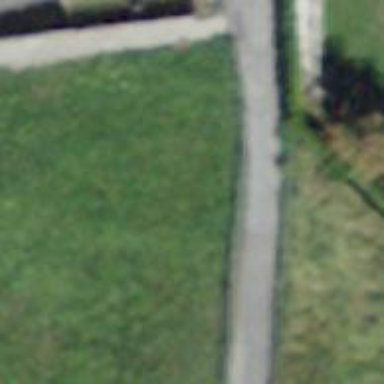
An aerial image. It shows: Pedestrian road.